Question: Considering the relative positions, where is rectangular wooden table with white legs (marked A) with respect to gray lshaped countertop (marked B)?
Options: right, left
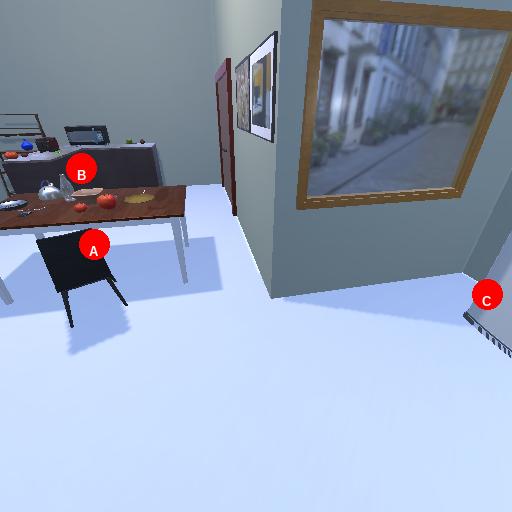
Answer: right